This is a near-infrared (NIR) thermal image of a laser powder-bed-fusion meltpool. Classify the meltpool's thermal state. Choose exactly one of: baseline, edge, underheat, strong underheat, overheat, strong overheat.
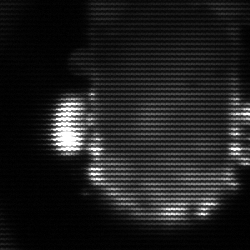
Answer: baseline